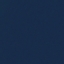
Land use / land cover class: SeaLake